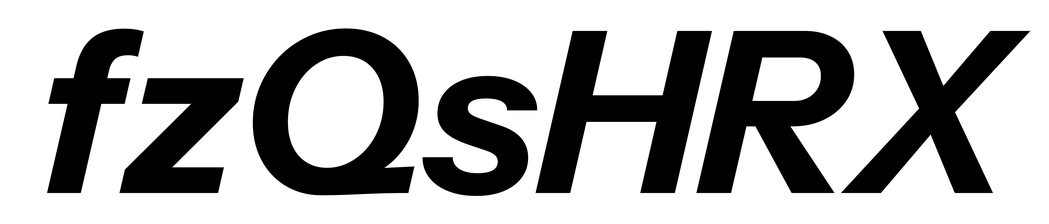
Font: InstrumentSans-Italic_Bold_Italic